Field crop: tomato
Growth stage: 1
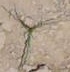
Species: cyperus